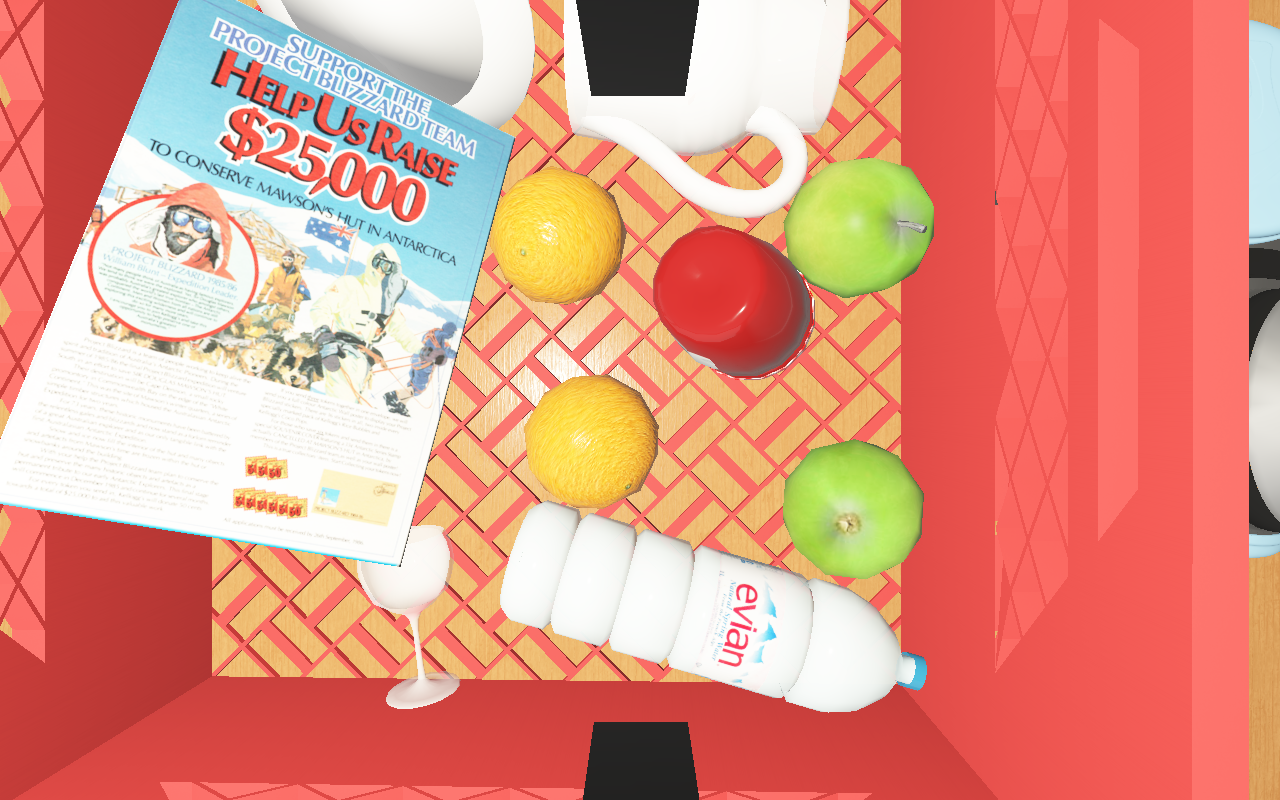
Objects in the scene:
carafe
water bottle
apple
apple
orange
spoon
plate
wineglass
honey jar